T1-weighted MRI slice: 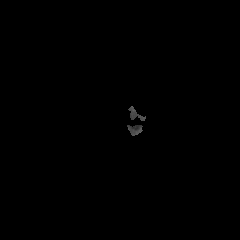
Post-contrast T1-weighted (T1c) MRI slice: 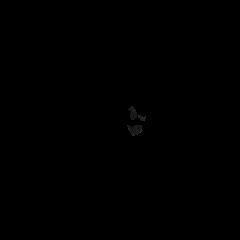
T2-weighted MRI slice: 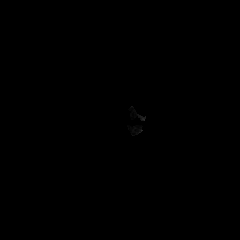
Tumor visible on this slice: no